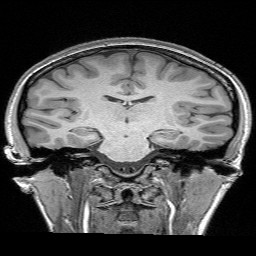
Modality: T1w
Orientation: sagittal
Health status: healthy
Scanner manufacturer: siemens
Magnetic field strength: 3 T